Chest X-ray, AP view. Patient: 60 years old, sex M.
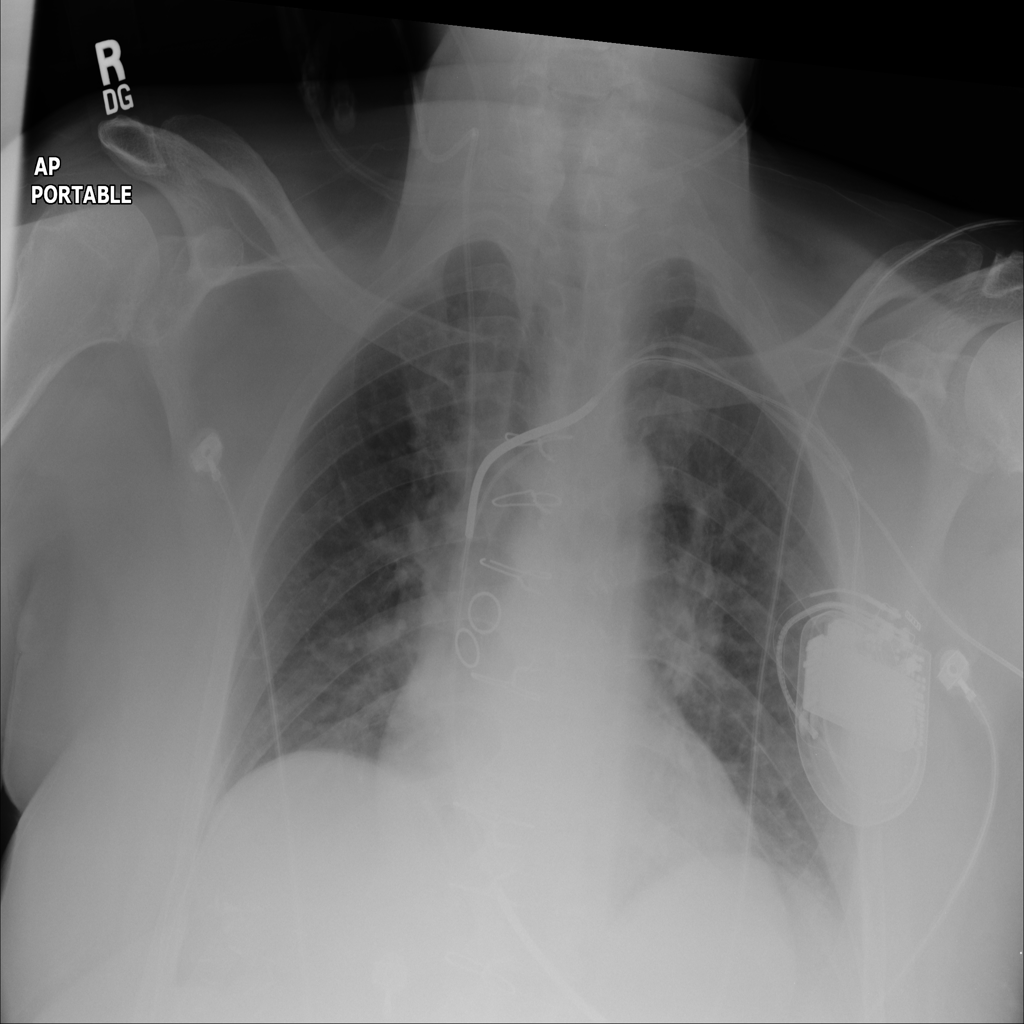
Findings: Edema